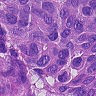
Metastatic tissue present: yes